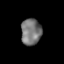
Tissue: prostate
Cell type: T cells
Senescence score: 0.3225
Nuclear area (px): 525
Mean DAPI intensity: 118.107